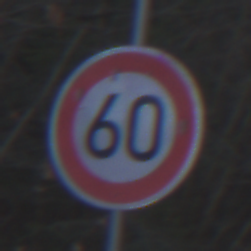
Verkehrszeichen: Geschwindigkeit60
Umgebung: Outdoor, Nature
Tageszeit: MorningAfternoon
Wetter: Overcast
Licht: Natural
Jahreszeit: Winter
Kontrast: LowContrast